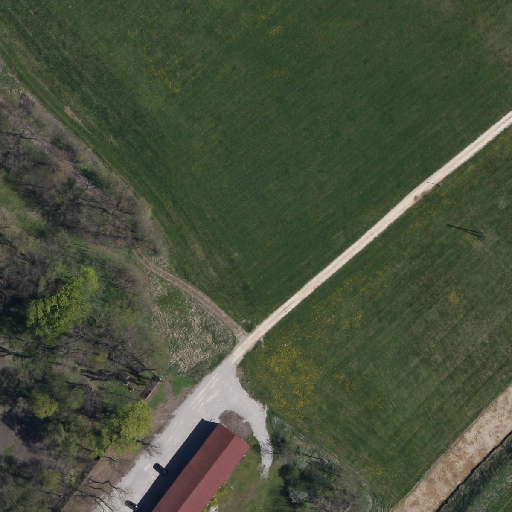
Referring expression: light-duty vehicle in the parking area